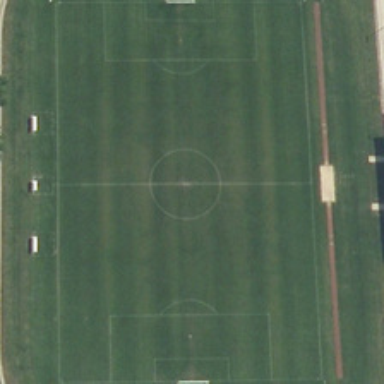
There is a red band on the side of the football playground .